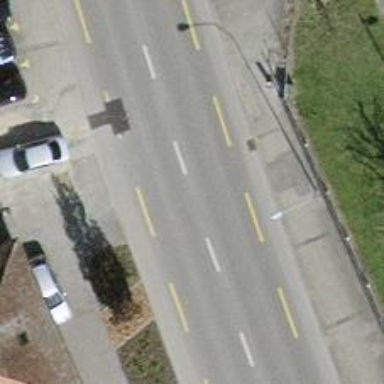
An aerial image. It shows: Tertiary road with asphalt surface and cycle lane.